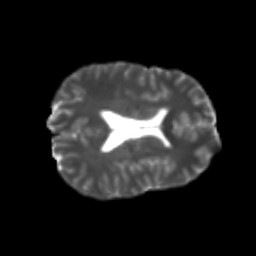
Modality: T2w
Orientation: axial
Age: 22
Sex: male
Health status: healthy
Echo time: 0.074 s